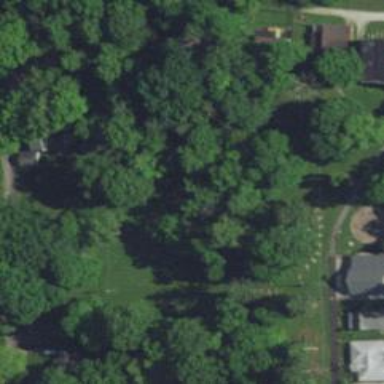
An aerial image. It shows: Wayside cross with historic significance.